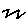
Label: zigzag